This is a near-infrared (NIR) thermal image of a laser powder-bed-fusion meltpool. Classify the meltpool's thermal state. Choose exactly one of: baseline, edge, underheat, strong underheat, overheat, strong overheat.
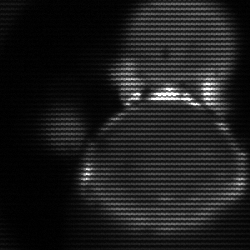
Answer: edge